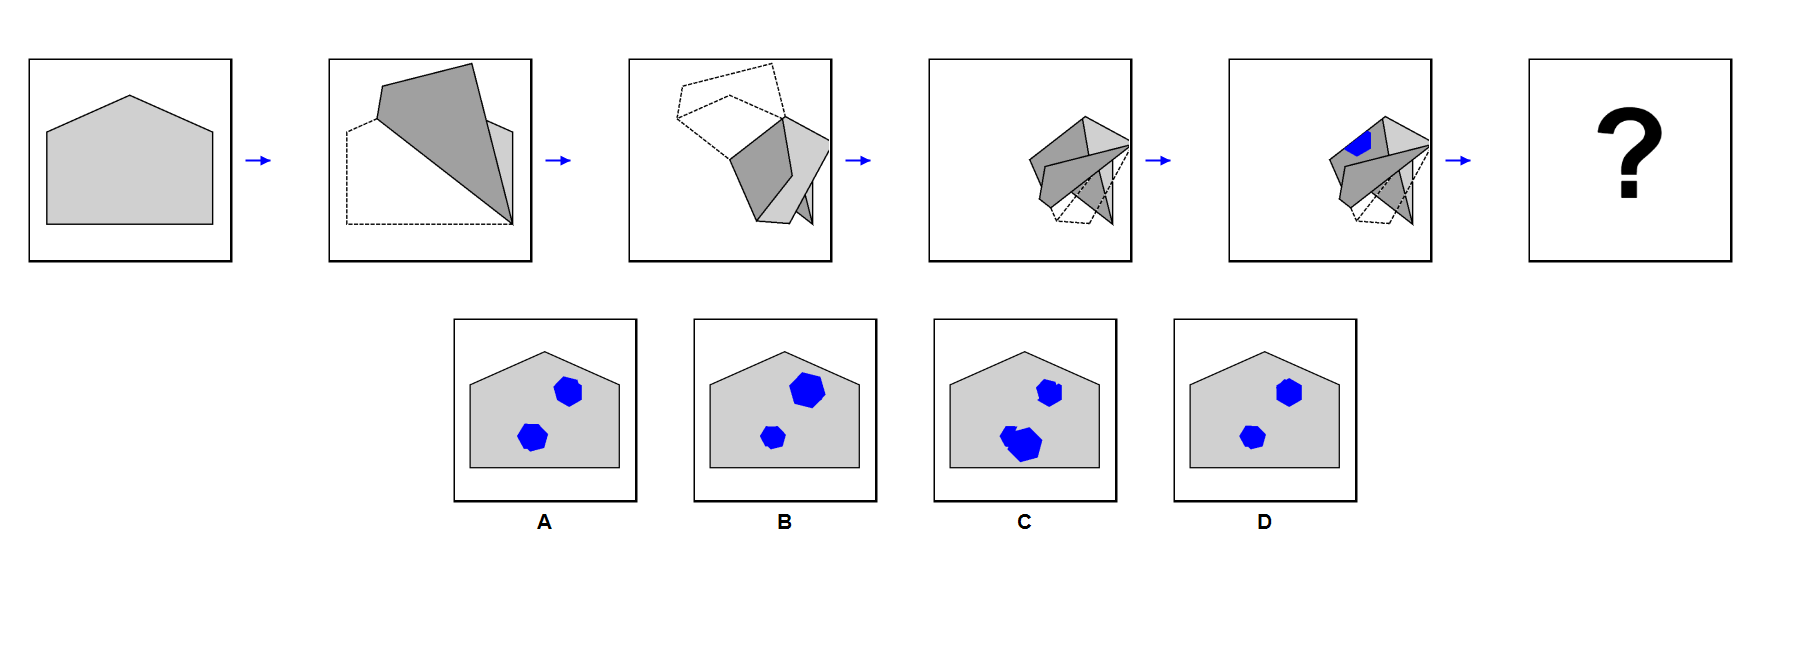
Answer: A